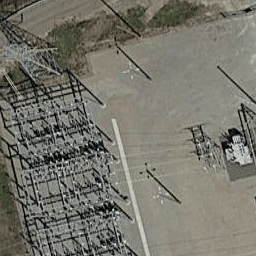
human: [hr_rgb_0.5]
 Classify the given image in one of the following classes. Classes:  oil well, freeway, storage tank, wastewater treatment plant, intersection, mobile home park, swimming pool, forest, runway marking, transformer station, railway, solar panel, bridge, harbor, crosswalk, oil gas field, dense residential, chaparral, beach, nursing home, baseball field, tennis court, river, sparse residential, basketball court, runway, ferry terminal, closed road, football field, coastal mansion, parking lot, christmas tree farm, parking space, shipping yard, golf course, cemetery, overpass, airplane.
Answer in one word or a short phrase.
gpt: transformer station